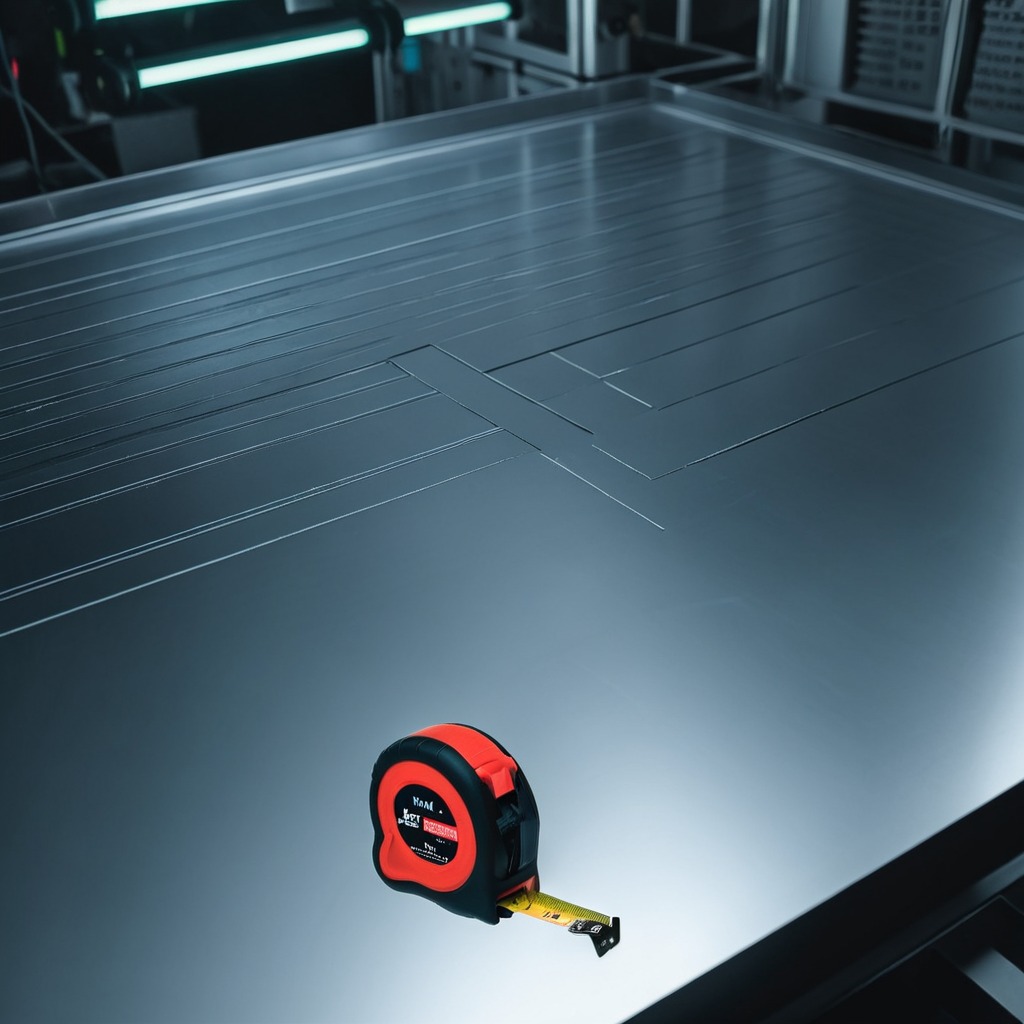
A measuring tape lies on the metal table in a machine shop under fluorescent lights.